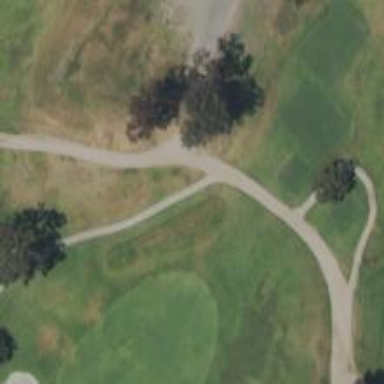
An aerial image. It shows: Path designated for golf carts.